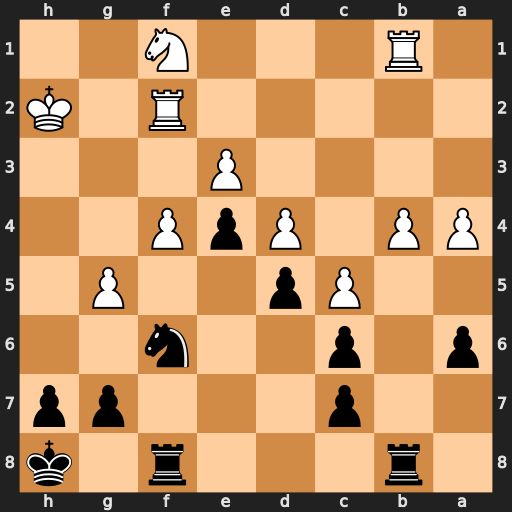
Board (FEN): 1r3r1k/2p3pp/p1p2n2/2Pp2P1/PP1PpP2/4P3/5R1K/1R3N2
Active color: b
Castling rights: -
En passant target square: -
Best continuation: Ng4+ Kg3 Nxf2